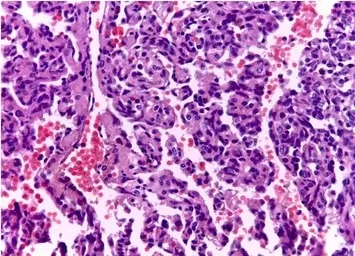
Micrography showing a papillary pattern of the angiosarcoma with high nuclear pleomorphism.
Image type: pathology (h&e)